Question: I want to be able to add a div element inside a '<tr>' tag and have it span the entire row in a table. Currently, all i have is just a plain html table with no ideas how to proceed. I've tried to do this:
'''
<tr>
<div class="row">
<p>stuff here</p>
</div>
</tr>
'''
but somehow the '<p>' tag appears to float above the table. How can i fix it? I have an image illustrating what i want to achieve here:

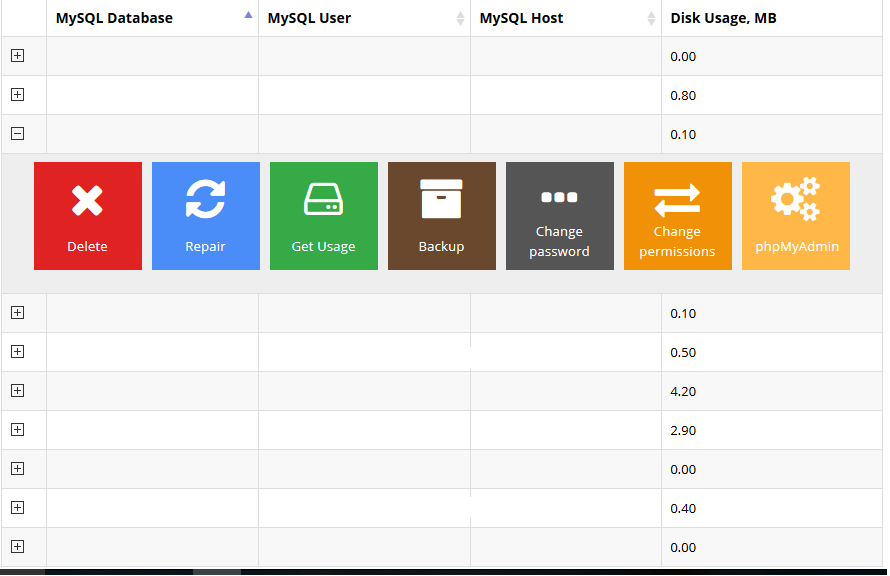
Answer: Why not just do a column that spans all the columns
'''
<tr><td colspan="number_of_cols"> stuff here</td><tr>
'''
Otherwise I would suggest building the entire table using divs